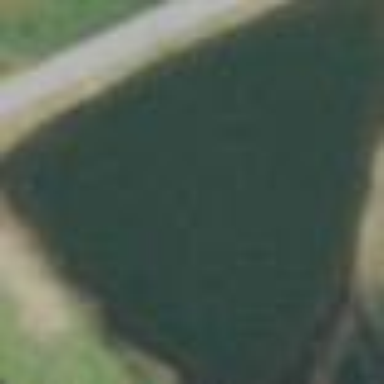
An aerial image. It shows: Pond with natural water.